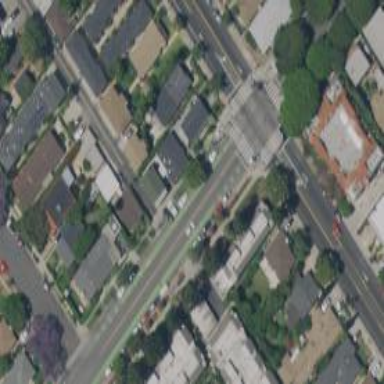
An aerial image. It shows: Asphalt alley serving residential properties.